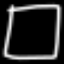
Label: square